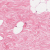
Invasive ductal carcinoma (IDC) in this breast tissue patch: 0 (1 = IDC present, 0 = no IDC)